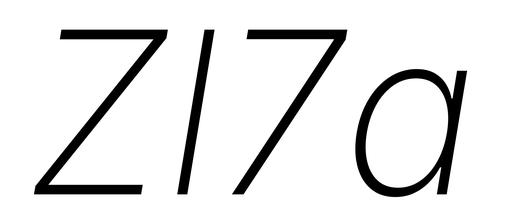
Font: Inter-Italic_ExtraLight_Italic